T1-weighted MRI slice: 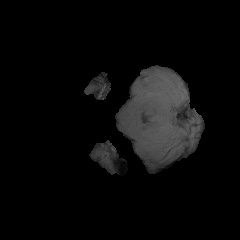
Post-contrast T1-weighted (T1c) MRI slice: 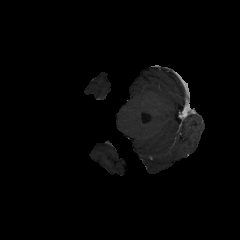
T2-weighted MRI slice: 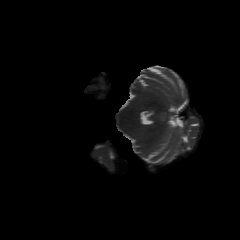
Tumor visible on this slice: no